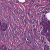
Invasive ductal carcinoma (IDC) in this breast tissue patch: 0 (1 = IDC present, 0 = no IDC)